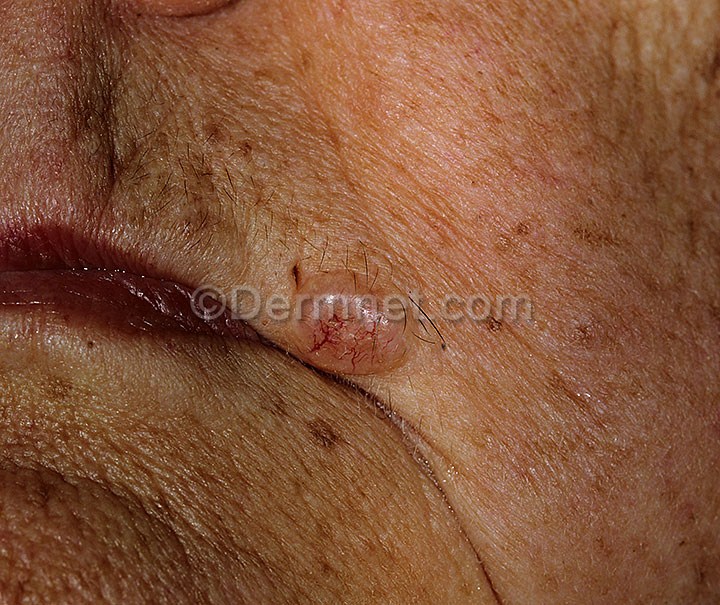
Disease: Actinic Keratosis Basal Cell Carcinoma and other Malignant Lesions